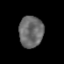
Tissue: prostate
Cell type: T cells
Senescence score: 0.321
Nuclear area (px): 745
Mean DAPI intensity: 106.86